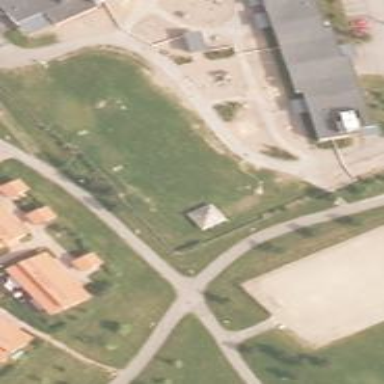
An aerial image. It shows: Playground area for leisure activities on the land.